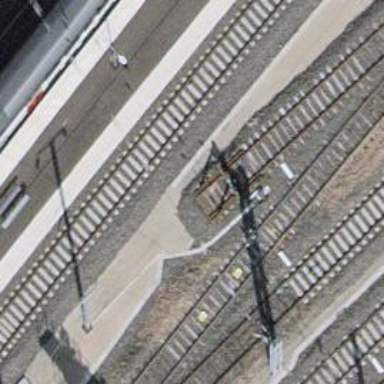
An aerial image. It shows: Railway buffer stop.